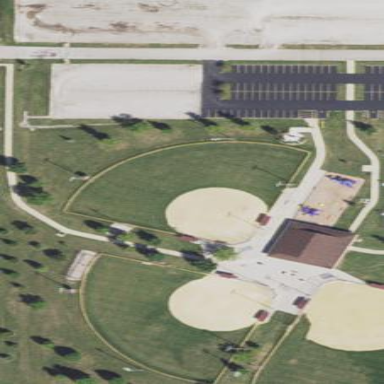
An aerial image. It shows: Softball pitch for leisure and sport activities.